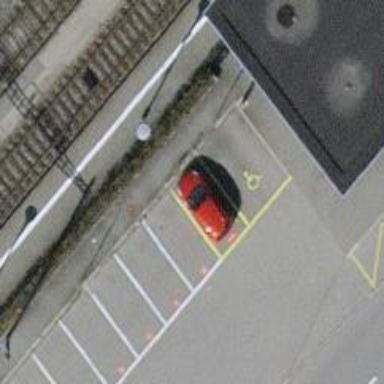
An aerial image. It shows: Car-sharing service available at this location.